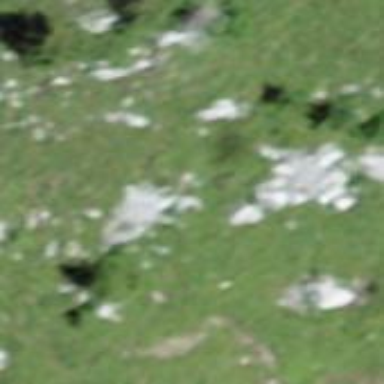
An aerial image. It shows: Grassy path.